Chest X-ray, PA view. Patient: 35 years old, sex M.
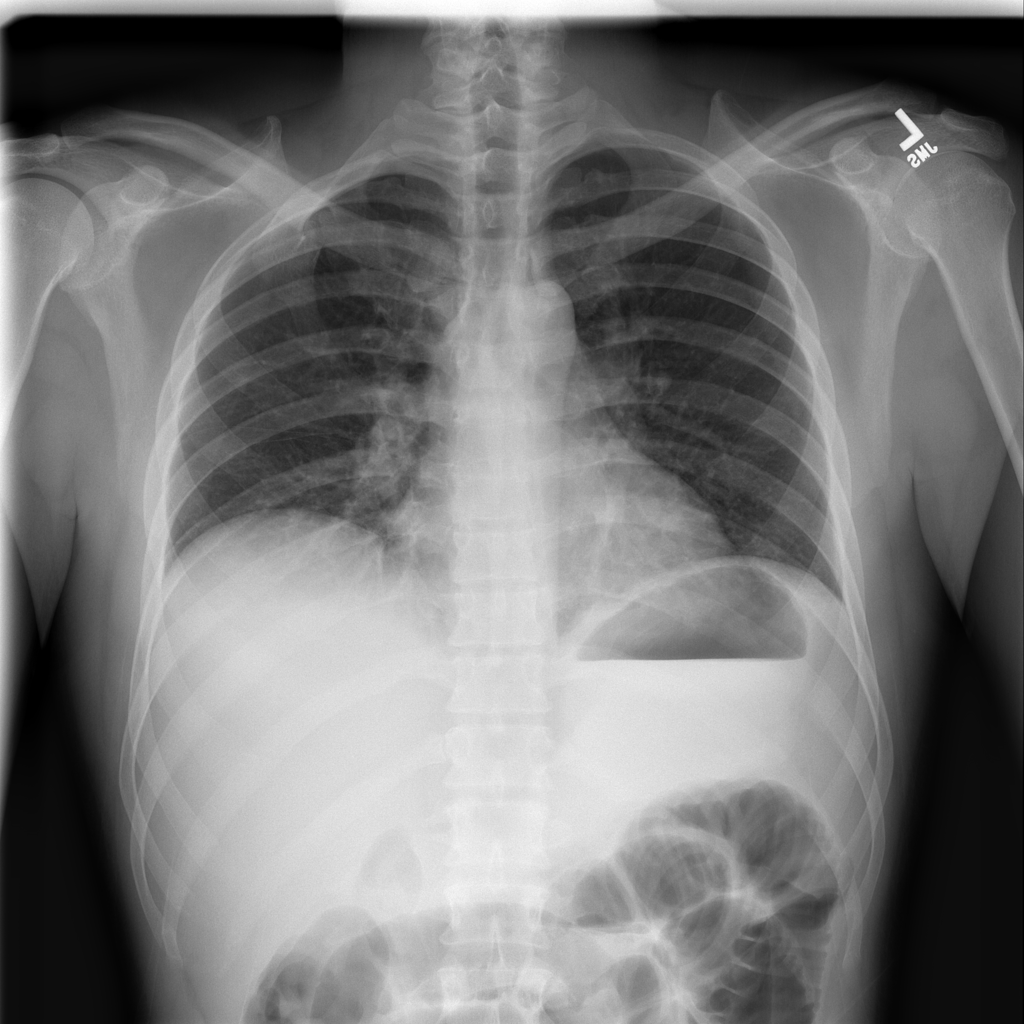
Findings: Atelectasis, Consolidation